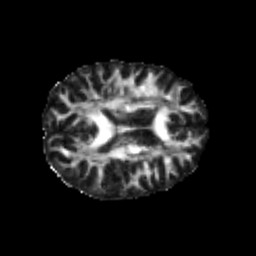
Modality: FA
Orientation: axial
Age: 23
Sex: female
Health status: healthy
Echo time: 0.074 s